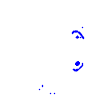
Particle: electron